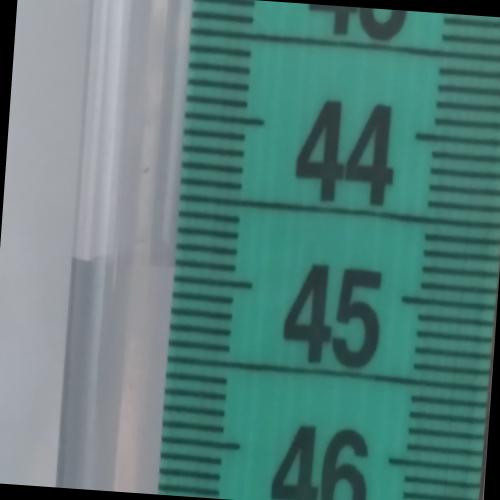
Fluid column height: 44.9 cm